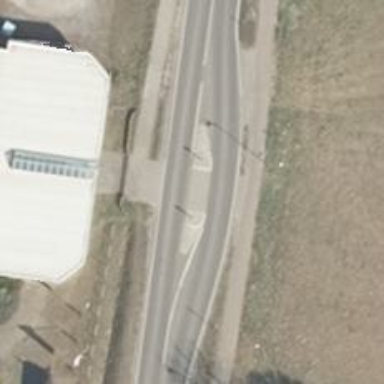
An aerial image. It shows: Secondary road with separate asphalt sidewalks and cycle lanes.